Field crop: tomato
Growth stage: 1
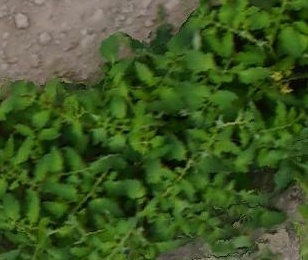
Species: tomato